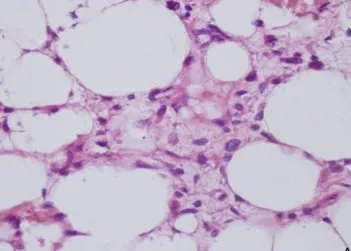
Hematoxylin and eosin (H&E) staining showing lipoblasts with atypical nucleus indented on its surfaces by fat vacuoles.
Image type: pathology (h&e)